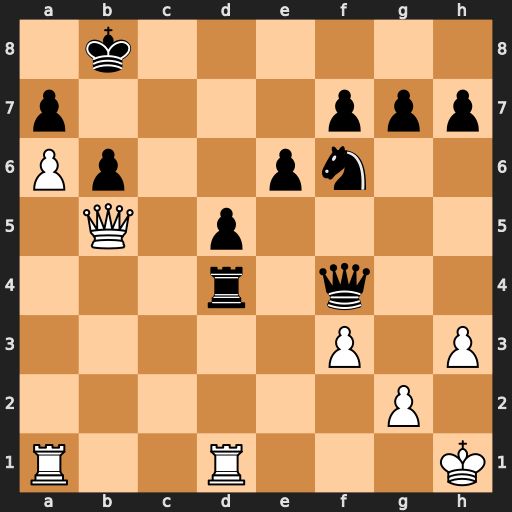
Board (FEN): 1k6/p4ppp/Pp2pn2/1Q1p4/3r1q2/5P1P/6P1/R2R3K
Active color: w
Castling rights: -
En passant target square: -
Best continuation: Rxd4 Qxd4 Rc1 Qf4 Qc6 Qxc1+ Qxc1